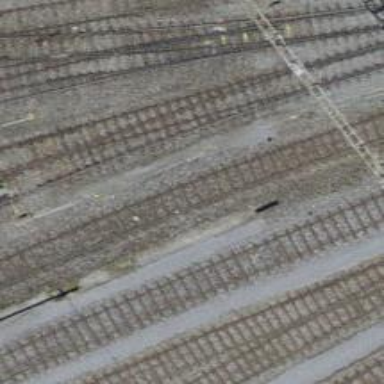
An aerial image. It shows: Rail yard with electrified rails and single track.